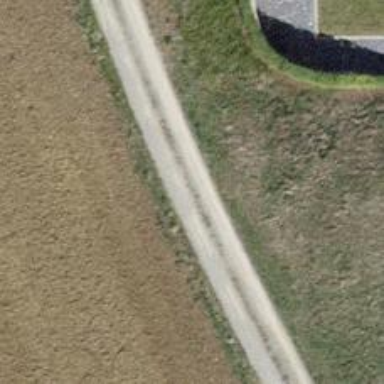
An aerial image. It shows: Service road with compacted surface.